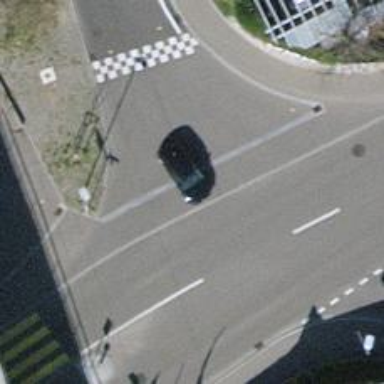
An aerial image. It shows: Uncontrolled crossing with traffic calming table on the road.